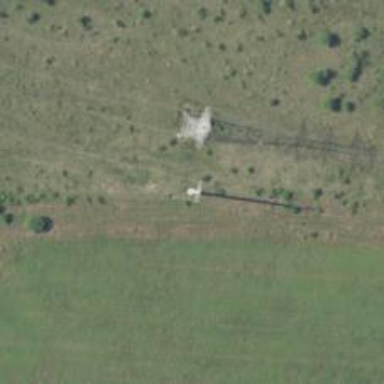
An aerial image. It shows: Power tower.